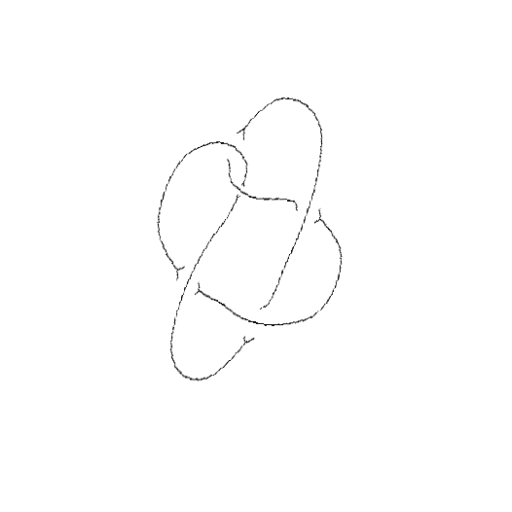
Crossing number: 5